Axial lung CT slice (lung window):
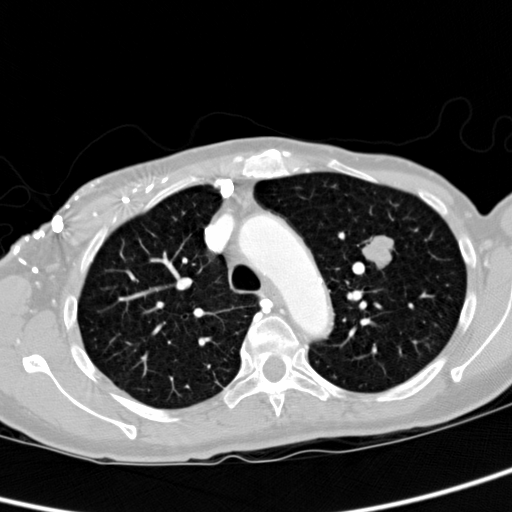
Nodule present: yes
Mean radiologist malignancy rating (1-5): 3.75